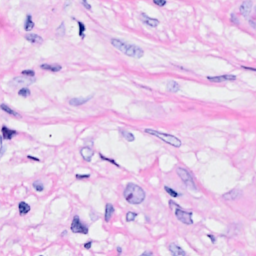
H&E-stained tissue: Breast